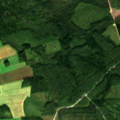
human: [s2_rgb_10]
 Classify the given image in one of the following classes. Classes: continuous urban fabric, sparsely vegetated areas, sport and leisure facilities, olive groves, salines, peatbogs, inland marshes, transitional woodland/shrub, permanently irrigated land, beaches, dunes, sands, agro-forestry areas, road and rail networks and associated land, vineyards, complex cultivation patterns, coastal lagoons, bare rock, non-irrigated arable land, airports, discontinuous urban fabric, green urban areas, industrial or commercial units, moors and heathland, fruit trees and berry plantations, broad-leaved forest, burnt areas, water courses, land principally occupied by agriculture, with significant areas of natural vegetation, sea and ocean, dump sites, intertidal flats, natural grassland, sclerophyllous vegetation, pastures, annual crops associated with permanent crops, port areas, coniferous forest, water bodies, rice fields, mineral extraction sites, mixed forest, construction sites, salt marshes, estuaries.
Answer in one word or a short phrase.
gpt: non-irrigated arable land, land principally occupied by agriculture, with significant areas of natural vegetation, coniferous forest, mixed forest